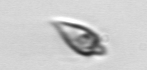
Label: Oxytoxum